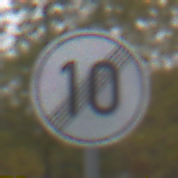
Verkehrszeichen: EndeGeschwindigkeit10
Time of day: Midday
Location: Outdoor (Suburban)
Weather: Overcast
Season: NotSpecified
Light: Natural